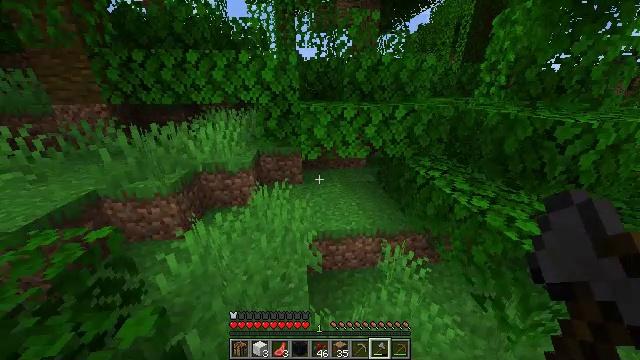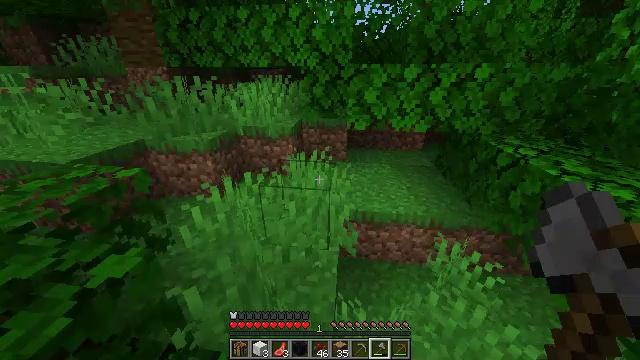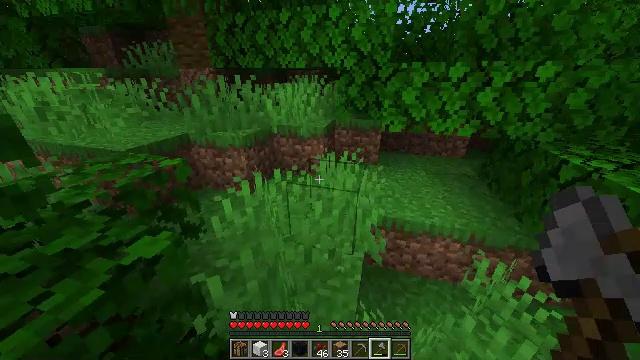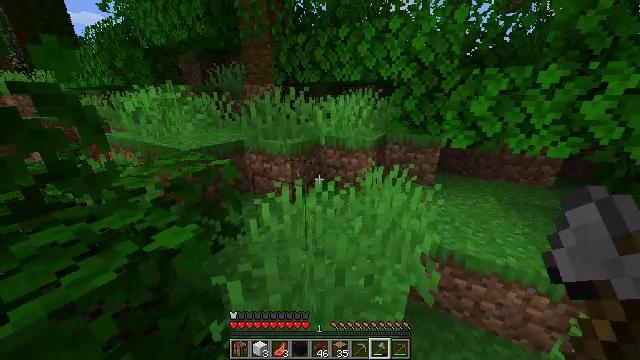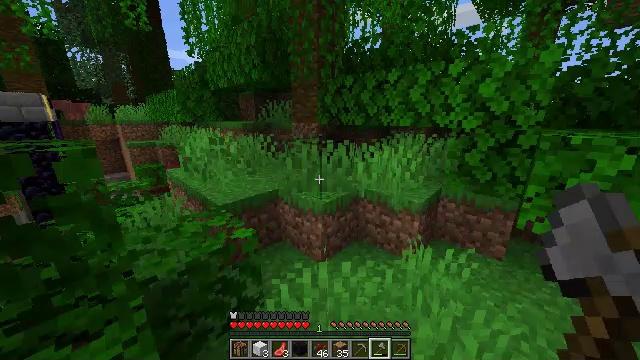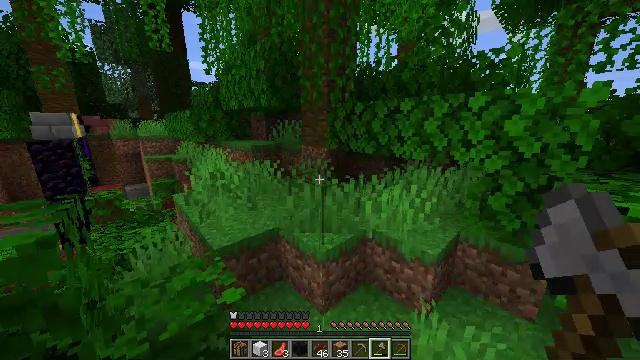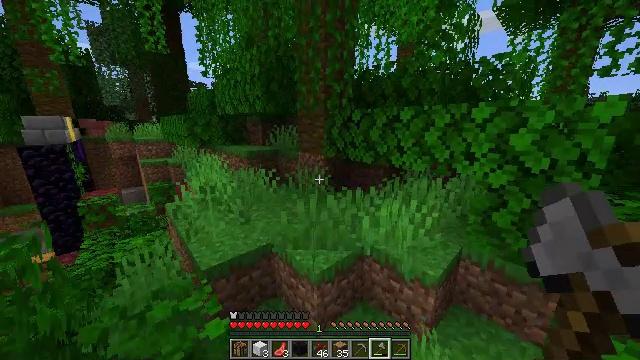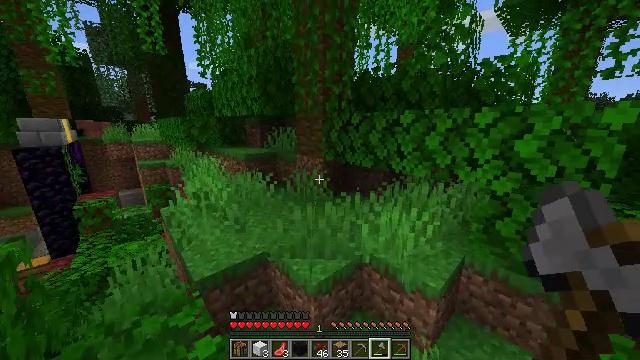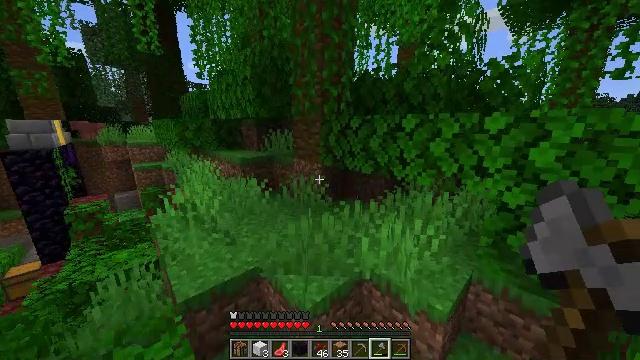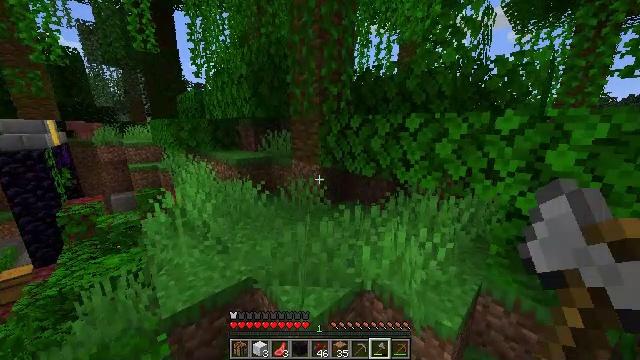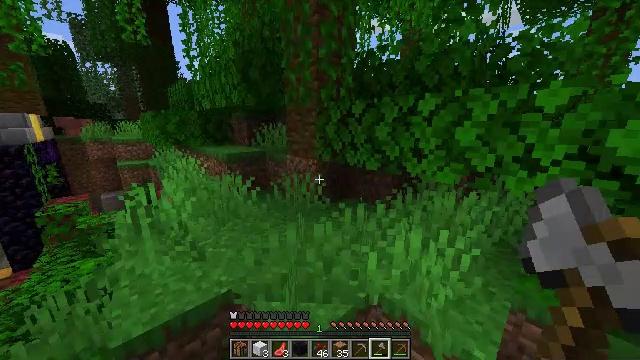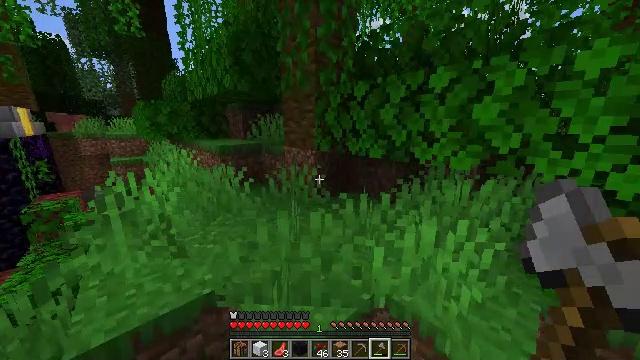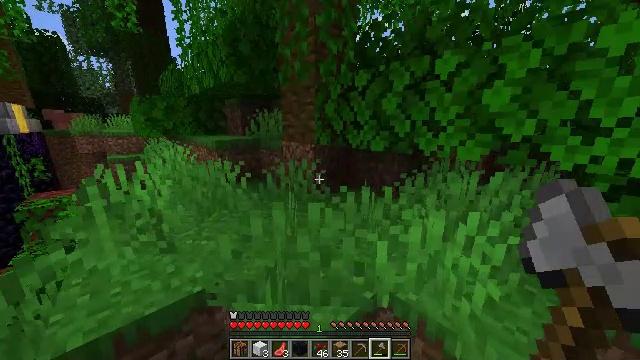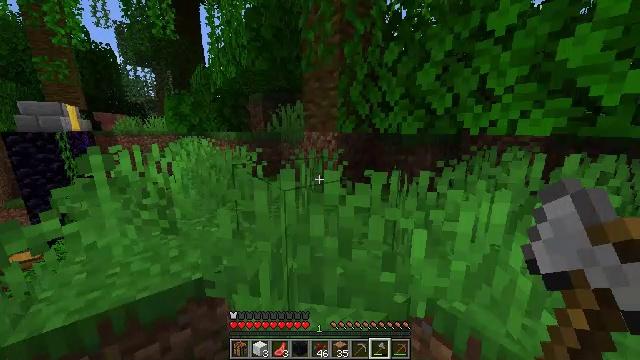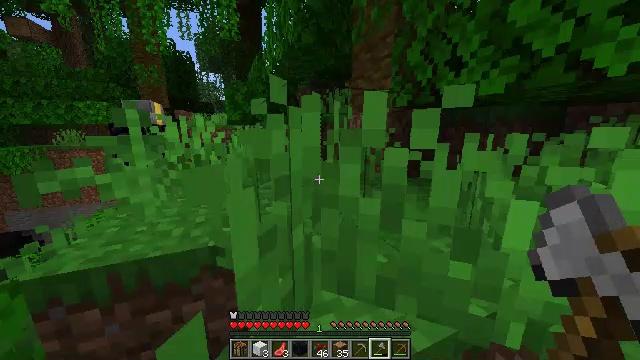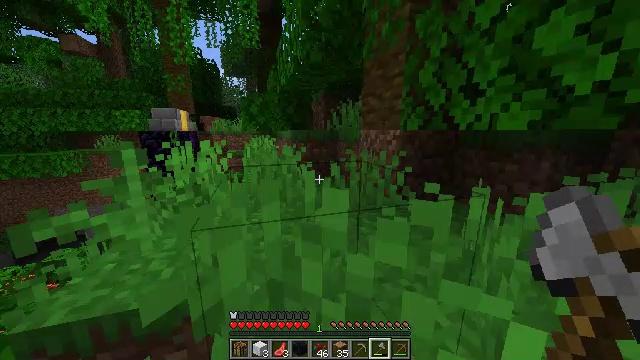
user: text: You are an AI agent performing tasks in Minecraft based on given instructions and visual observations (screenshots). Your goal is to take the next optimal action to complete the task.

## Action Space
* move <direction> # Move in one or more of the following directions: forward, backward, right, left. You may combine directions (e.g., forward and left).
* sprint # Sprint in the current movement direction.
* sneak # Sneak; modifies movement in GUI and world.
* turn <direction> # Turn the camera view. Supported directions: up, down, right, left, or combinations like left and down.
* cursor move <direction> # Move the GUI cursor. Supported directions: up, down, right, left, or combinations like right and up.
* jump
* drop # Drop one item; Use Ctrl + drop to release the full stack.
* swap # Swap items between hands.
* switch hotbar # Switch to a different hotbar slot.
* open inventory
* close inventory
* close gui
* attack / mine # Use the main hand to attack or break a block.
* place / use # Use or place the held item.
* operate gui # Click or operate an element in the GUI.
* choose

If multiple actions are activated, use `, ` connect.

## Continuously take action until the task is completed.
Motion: motion action
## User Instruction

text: Mine the jungle leaves to get saplings or sticks.
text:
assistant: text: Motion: move forward, turn left and down, jump
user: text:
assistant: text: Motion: move forward, turn left, jump
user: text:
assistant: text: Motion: move forward, turn left and up, jump
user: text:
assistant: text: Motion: move forward, turn left and up, jump
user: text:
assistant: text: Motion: move forward and move left, turn left and up, jump
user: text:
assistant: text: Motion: move forward and move left, jump
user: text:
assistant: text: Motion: move forward and move left, jump
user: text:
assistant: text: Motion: move forward and move left, jump
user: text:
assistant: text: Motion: move forward, jump
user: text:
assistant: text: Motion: move forward, jump
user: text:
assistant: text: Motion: move forward, jump
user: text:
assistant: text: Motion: move forward, jump
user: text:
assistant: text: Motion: move forward, turn left and up, jump
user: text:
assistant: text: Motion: move forward, turn left, jump
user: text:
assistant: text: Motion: move forward, turn left, jump
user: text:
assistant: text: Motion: move forward, jump
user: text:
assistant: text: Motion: move forward, turn right and down, jump
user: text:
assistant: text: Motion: move forward and move left, turn right and down, jump
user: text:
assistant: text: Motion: move forward and move left, turn right and down, jump
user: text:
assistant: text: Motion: move forward and move left, turn right and down
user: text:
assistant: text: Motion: move forward and move left, turn right and down
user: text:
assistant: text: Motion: move left, turn right and down
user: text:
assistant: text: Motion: turn right and down
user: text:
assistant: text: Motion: no_op
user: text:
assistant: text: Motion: no_op
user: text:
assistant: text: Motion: move forward
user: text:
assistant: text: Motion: move forward
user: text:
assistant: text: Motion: no_op
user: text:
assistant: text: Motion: move forward
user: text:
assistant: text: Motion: move forward